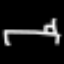
Label: bed